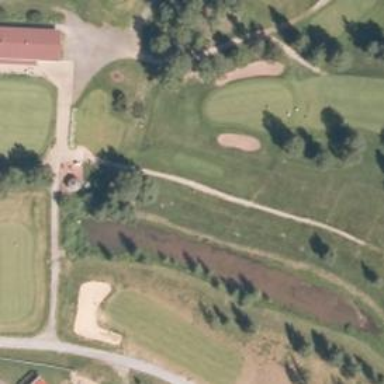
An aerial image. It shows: Path for both road and golf.